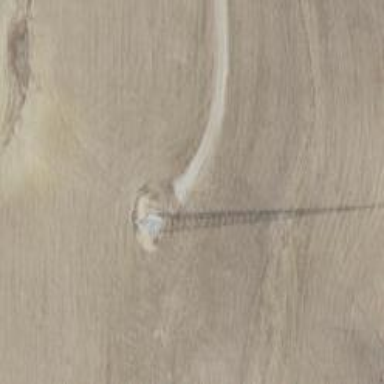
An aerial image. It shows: Mast tower used for communication.